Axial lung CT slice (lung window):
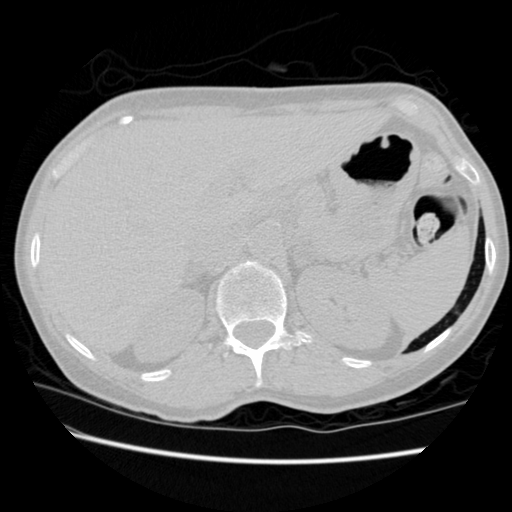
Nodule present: no